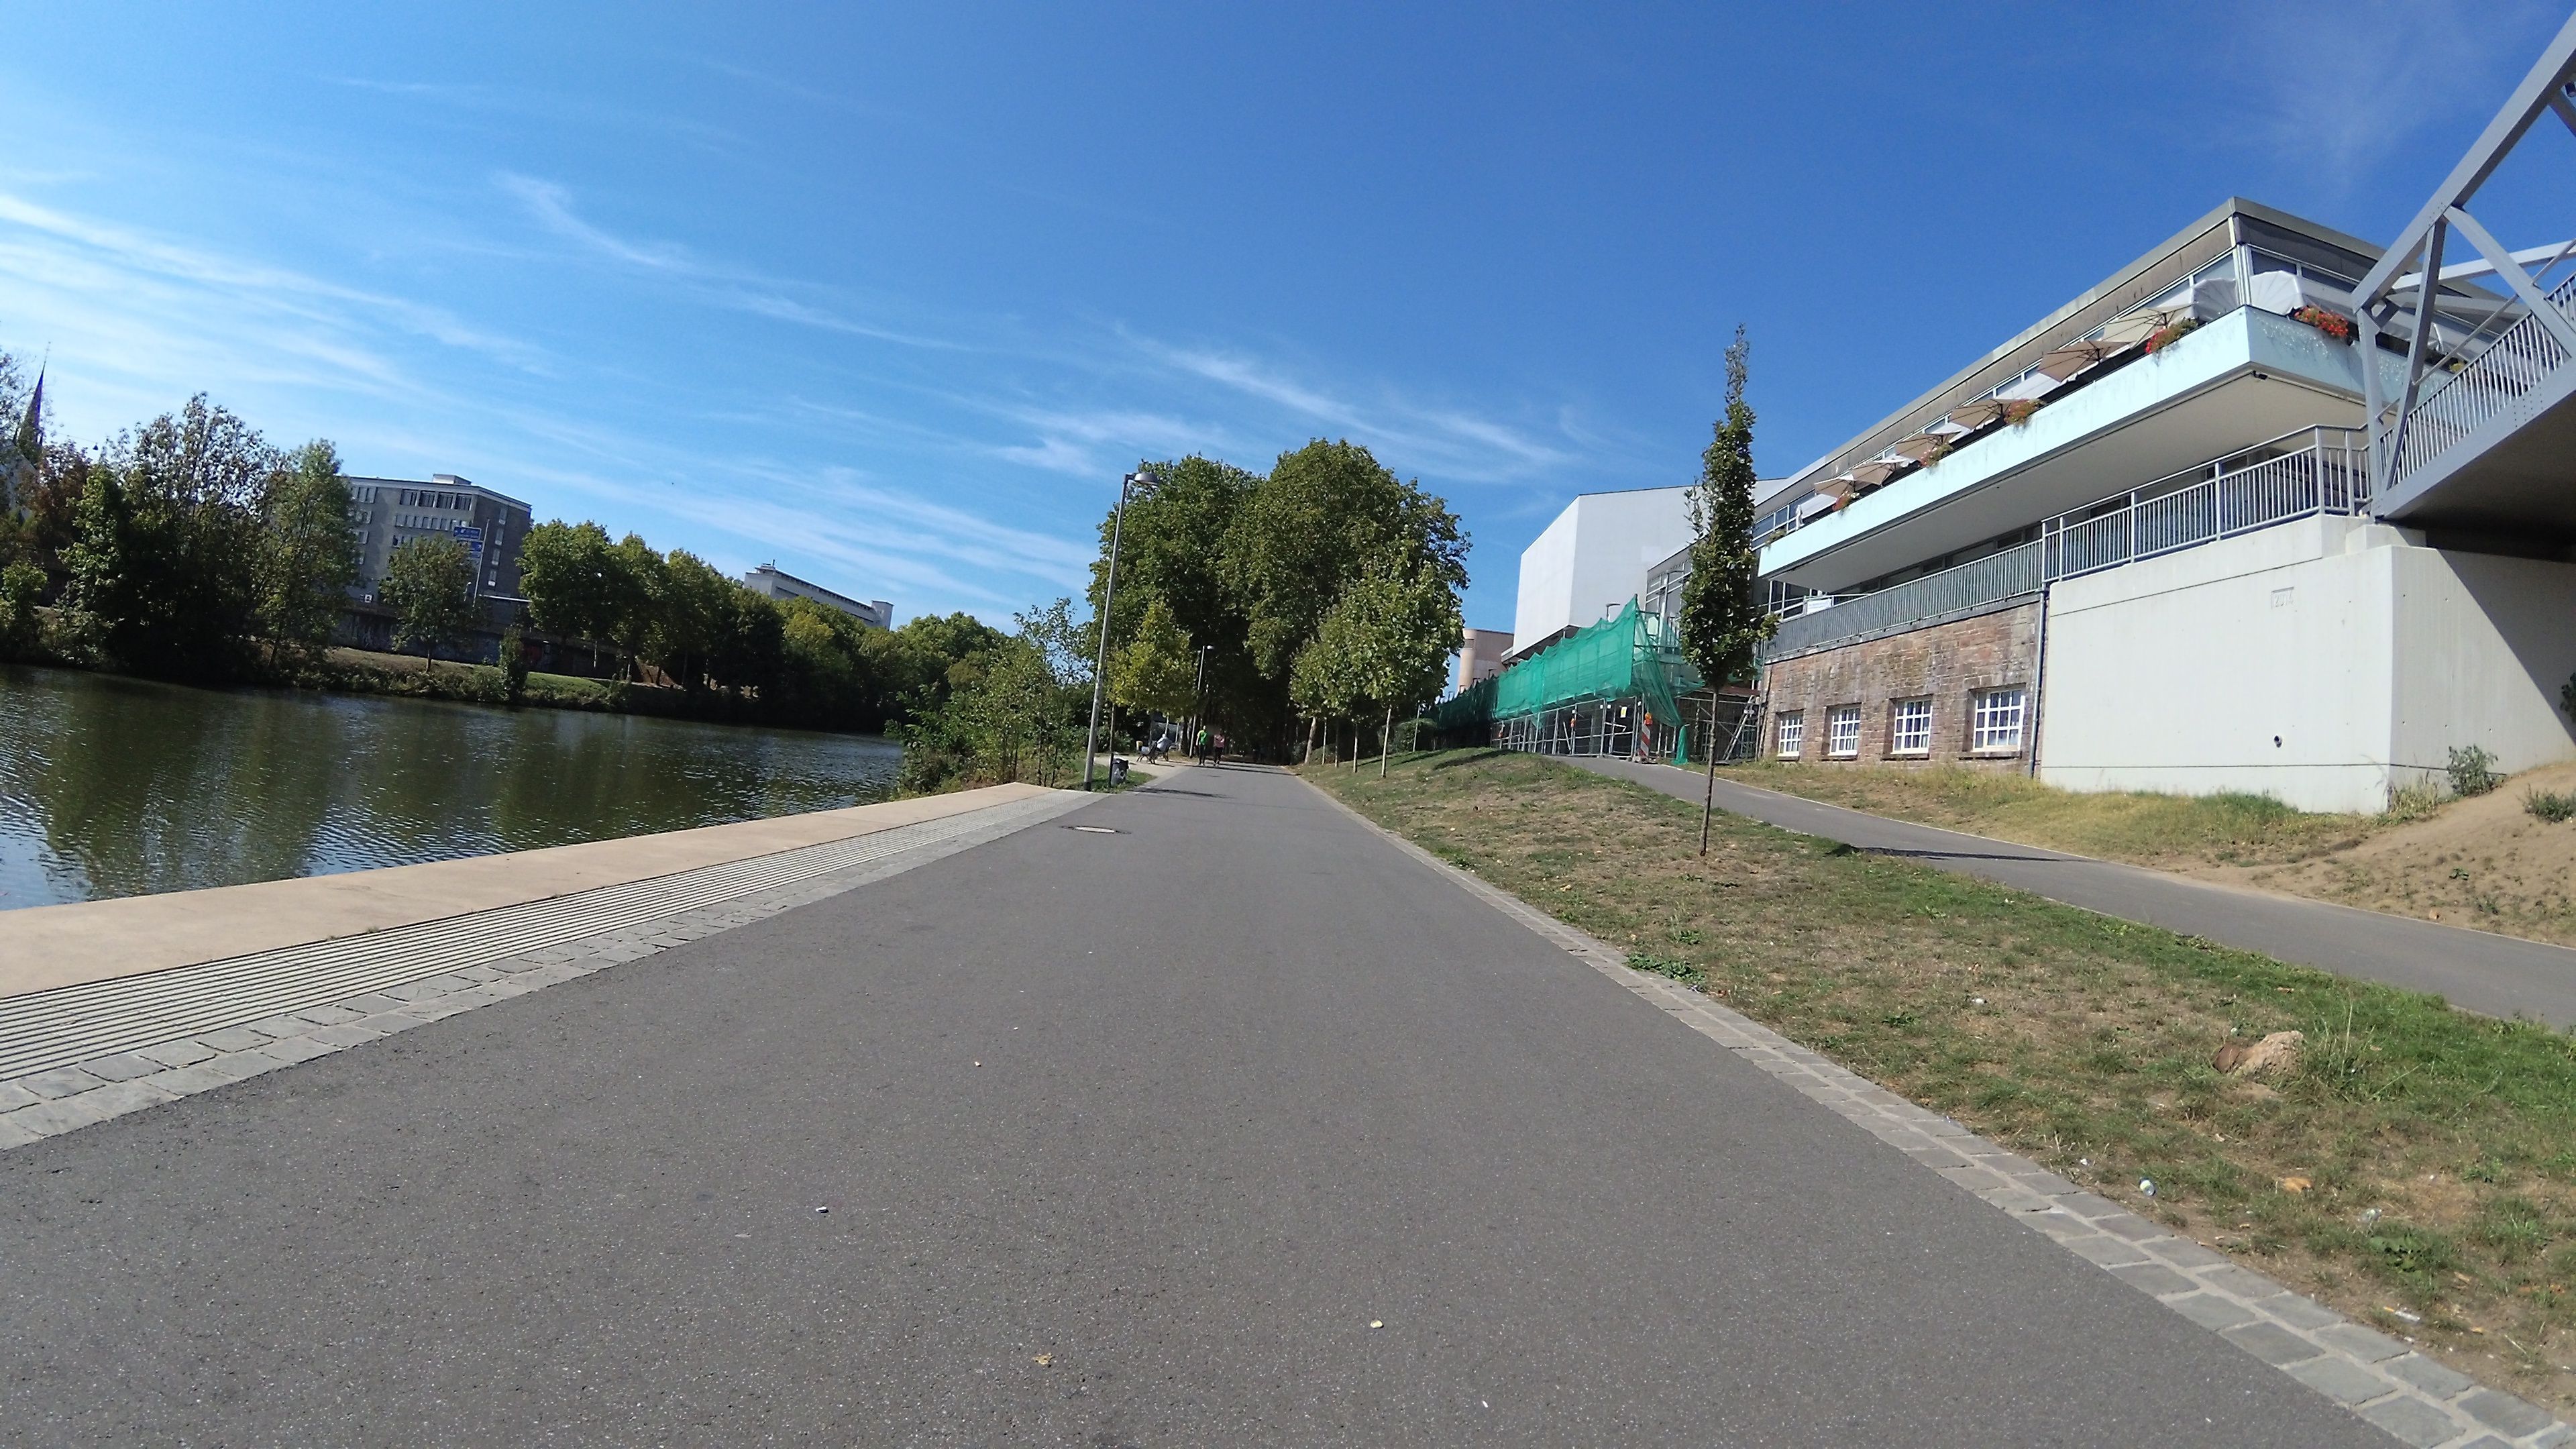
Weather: clear
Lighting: day
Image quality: good
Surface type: cycling surface
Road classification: service
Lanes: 1
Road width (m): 4
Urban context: urban centre
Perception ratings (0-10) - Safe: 1.53, Lively: 2.65, Beautiful: 6.89, Boring: 3.21, Depressing: 3.47, Wealthy: 5.45